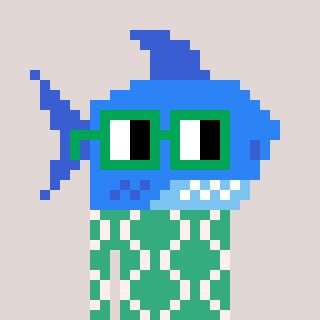
a pixel art character with square green glasses, a shark-shaped head and a teal-colored body on a warm background